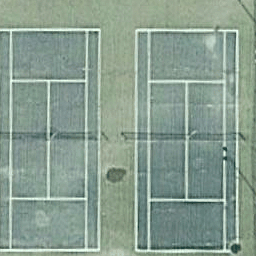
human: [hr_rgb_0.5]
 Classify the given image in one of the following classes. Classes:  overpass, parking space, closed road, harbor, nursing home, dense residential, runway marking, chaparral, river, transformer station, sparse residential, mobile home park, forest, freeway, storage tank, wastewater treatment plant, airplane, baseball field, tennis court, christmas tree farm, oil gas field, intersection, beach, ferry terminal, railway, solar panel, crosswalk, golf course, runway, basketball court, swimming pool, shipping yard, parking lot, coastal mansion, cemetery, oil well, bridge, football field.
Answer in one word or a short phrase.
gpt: tennis court